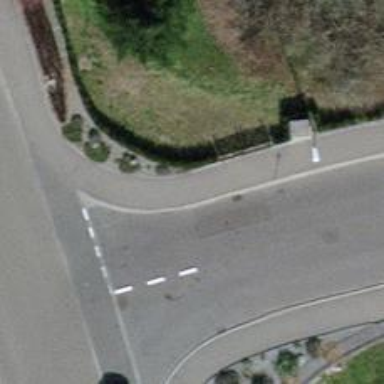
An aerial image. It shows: Sidewalk.